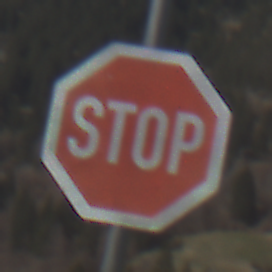
Verkehrszeichen: Stop
Umgebung: Outdoor, Nature
Tageszeit: MorningAfternoon
Wetter: PartlyCloudy
Licht: Natural
Jahreszeit: NotSpecified
Kontrast: HighContrast